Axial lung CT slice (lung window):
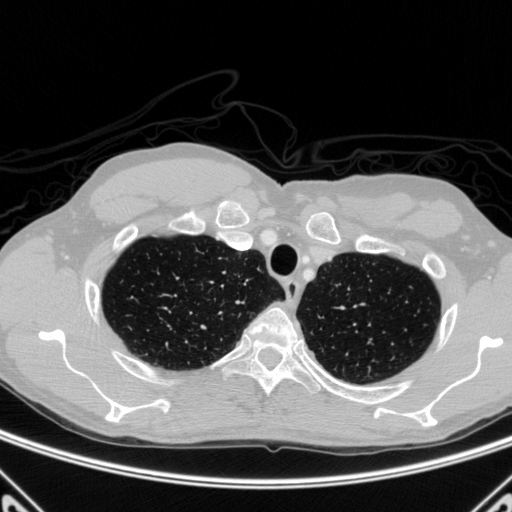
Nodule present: no